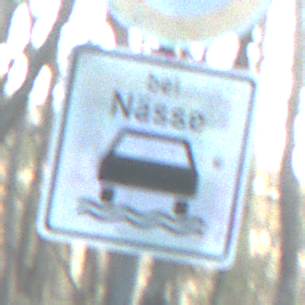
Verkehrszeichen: BeiNaesse
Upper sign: Geschwindigkeit110
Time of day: SunriseSunset
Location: Outdoor (Nature)
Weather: Clear
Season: Winter
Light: Natural